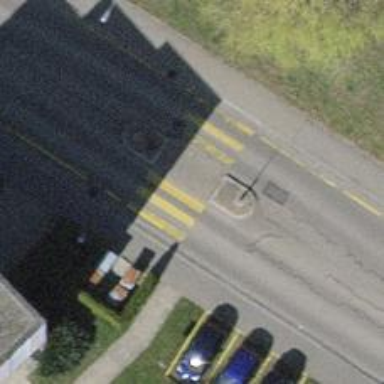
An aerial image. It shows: Uncontrolled zebra crossing with central island.